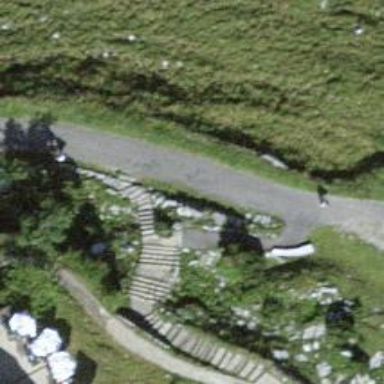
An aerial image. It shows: Road with steps.